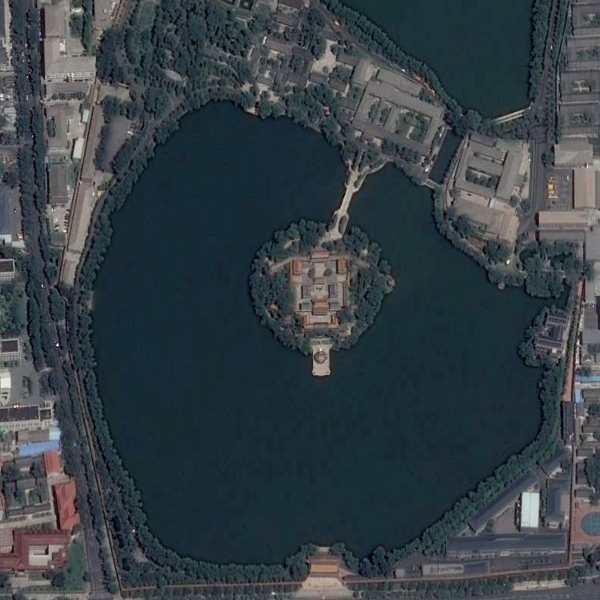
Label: Park